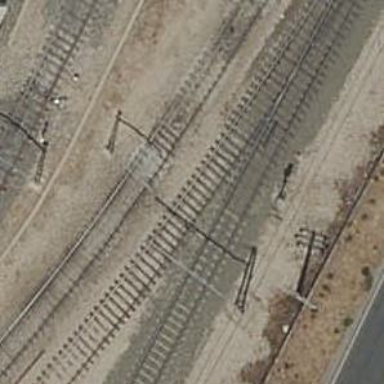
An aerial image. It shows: Railway yard with electrified contact lines.